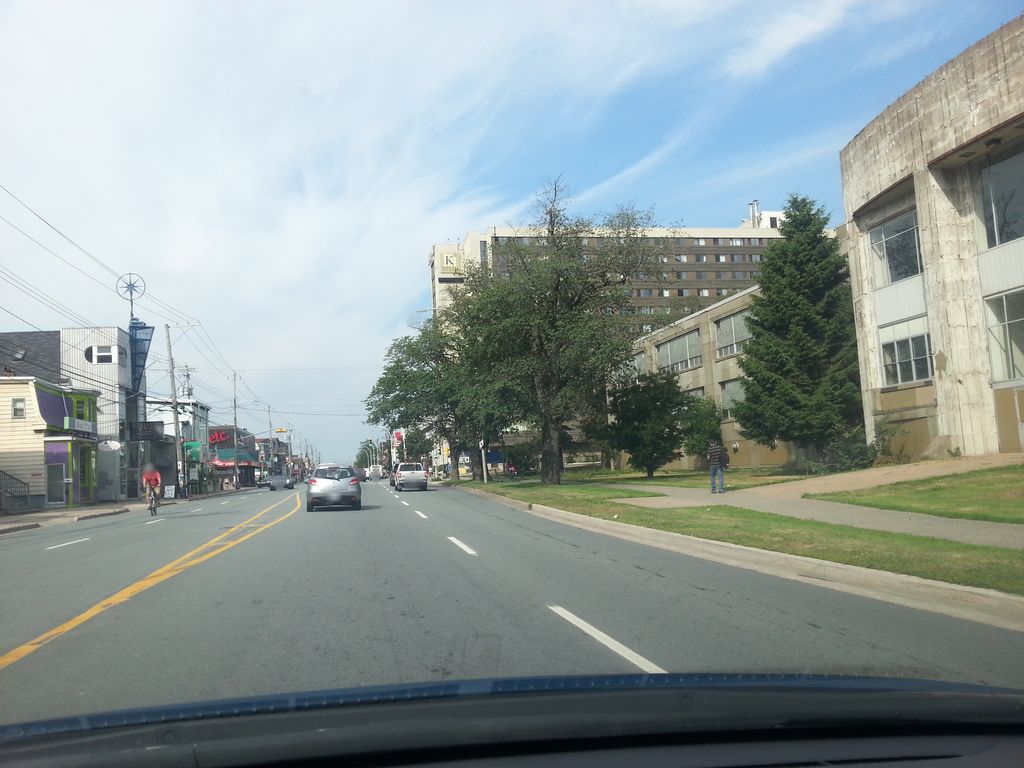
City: halifax